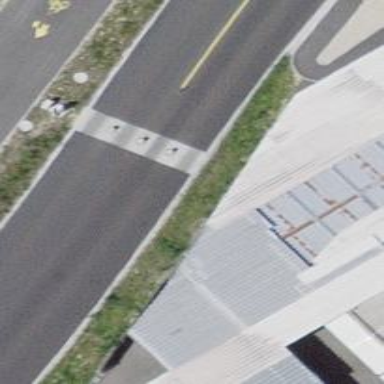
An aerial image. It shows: Rising bollard serving as barrier.